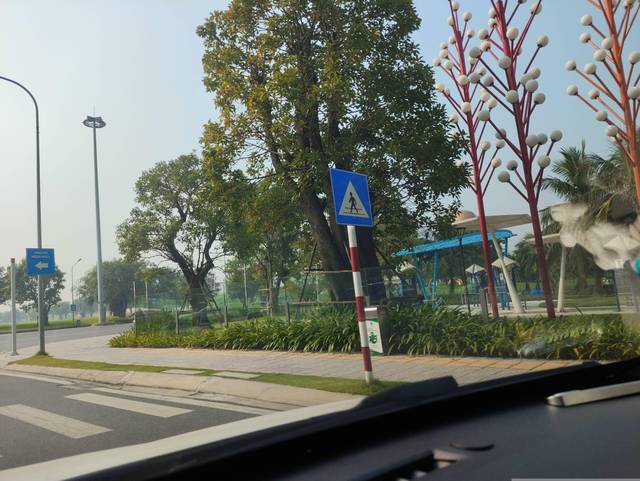
Region: Vietnam
Coordinates: 20.988, 105.942